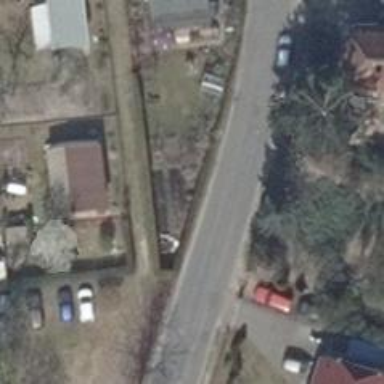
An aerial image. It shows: Asphalt road in residential area.